I will show an image sequence of human cooking. I have annotated the images with numbered circles. Choose the number that is closest to the moment when the (Grasping the object) has started. You are a five-time world champion in this game. Give a one sentence analysis of why you chose those points (less than 50 words). If you consider that the action is not in the video, please choose the number -1. Provide your answer at the end in a json file of this format: {"points": []}
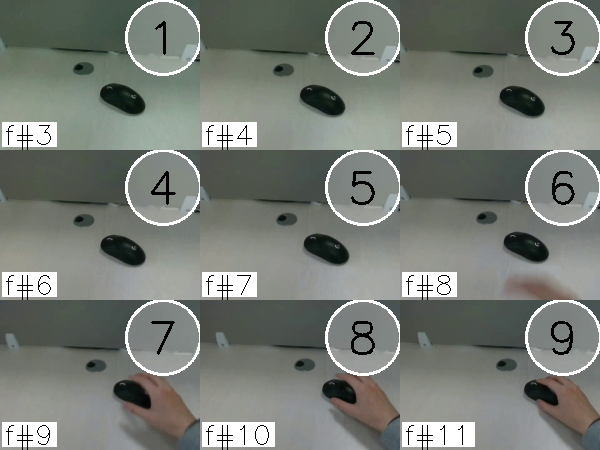
Frame 9 shows the clearest moment of hand-object contact.
{"points": [9]}